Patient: sex M, age 48
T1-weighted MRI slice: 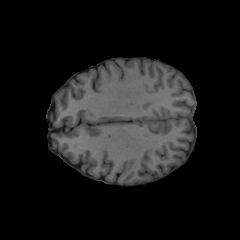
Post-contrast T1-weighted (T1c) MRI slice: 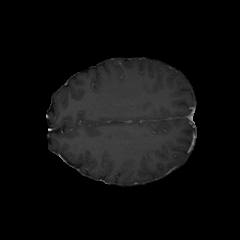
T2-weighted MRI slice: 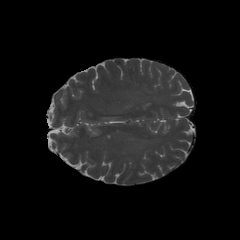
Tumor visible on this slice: no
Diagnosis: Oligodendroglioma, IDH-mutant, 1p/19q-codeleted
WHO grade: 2